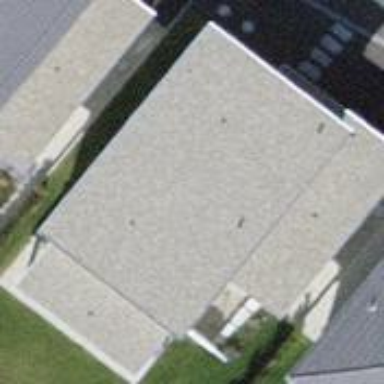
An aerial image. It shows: Detached building with flat roof.